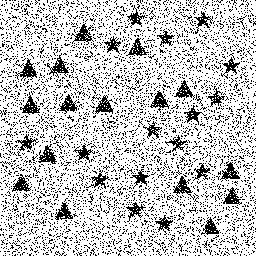
Squares: 0
Triangles: 16
Stars: 16
Total shapes: 32